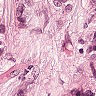
Metastatic tissue present: yes